Current action and preconditions to check: trajectory_clear

Your task: For each precondition in the list above, predict whether it will hold at this action.

Consider the current scene as observed from the mobile robot's camera, and analyze the predicted future states of all dynamic agents (e.g., people, animals, vehicles, or any moving entities) within the NEXT SECOND.

IMPORTANT: Only answer "very likely" if you are absolutely certain—based on strong, clear evidence—that a dynamic agent will violate the precondition in the predicted future state. Do NOT answer "very likely" for unlikely, ambiguous, or low-probability risks.

Ask yourself for each precondition: Is there a high probability, with clear and convincing evidence, that the predicted future states of any dynamic agent will interfere with the predicted future state of the currently executing action within the NEXT SECOND, causing that precondition to fail?

Assess the risk level based on these predictions. Use "likely" or "very likely" if motions create a clear risk of interference.

Use "neutral" or "improbable" if agents are nearby but their predicted paths are clearly diverging or non-conflicting.

Failure Risk Categories: "very improbable", "improbable", "neutral", "likely", "very likely"

Answer Format: Output ONLY the probability_of_failure value from these categories: "very improbable", "improbable", "neutral", "likely", "very likely"

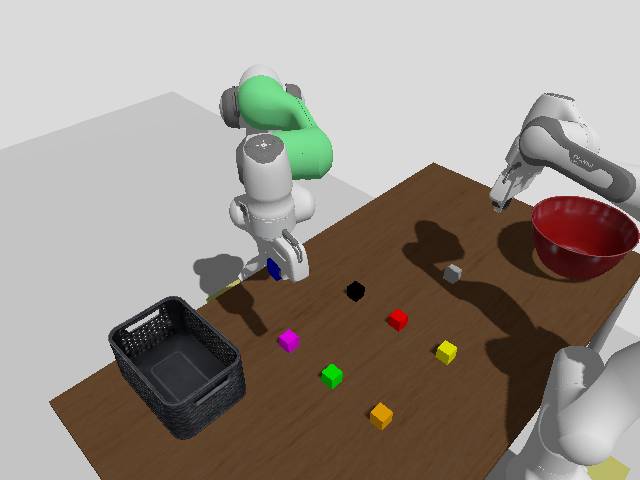

Answer: very improbable